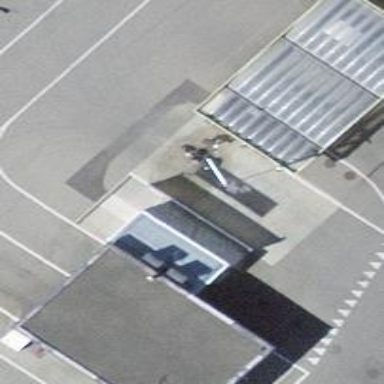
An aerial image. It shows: Car wash facility.